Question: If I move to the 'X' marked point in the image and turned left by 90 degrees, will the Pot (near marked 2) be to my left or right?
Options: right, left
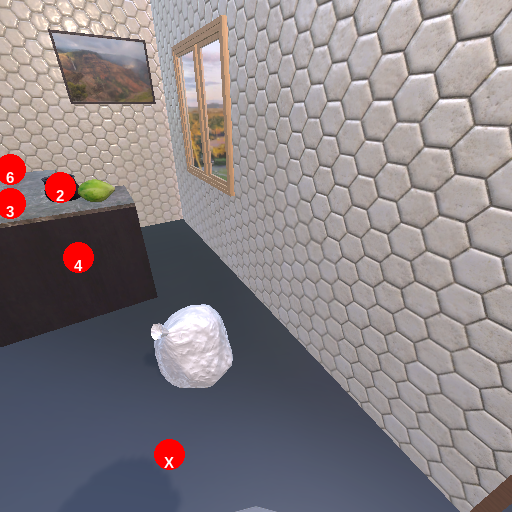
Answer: right